Question: '''
<ControlTemplate x:Key="DefaultErrorTemplate">
<DockPanel LastChildFill="True">
<DKMS:WarningImage Margin="10,0,0,0"
DockPanel.Dock="Right"
Notification="{Binding ElementName=MyAdorner,
Path=AdornedElement.(Validation.Errors)[0].ErrorContent}" />
<AdornedElementPlaceholder Name="MyAdorner" />
</DockPanel>
</ControlTemplate>
'''
And in text box style:
'''
<Setter Property="Validation.ErrorTemplate" Value="{StaticResource DefaultErrorTemplate}" />
'''

The question is how do I force the layout update that is triggered by mouse over? It is also triggered by a MessageBox.
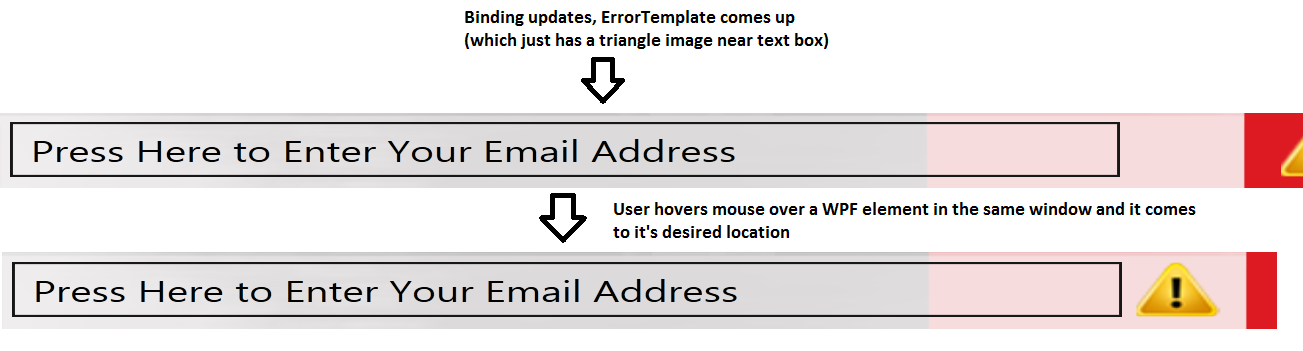
Answer: If this is an ErrorTemplate, then you display it by telling the binding system that the binding is invalid. Typically this is done through the 'IDataErrorInfo' interface. But again, this assumes that you're using some sort of binding on the 'TextBox', typically the 'Text' property.
Here's a blog post about the topic: <URL>
It sounds, though, like you are using "event based" programming, and so I don't think you want to use 'Validation.ErrorTemplate', it sounds like you really want to do some custom adorners. You might want to check out this CodeProject post: <URL> on that topic.